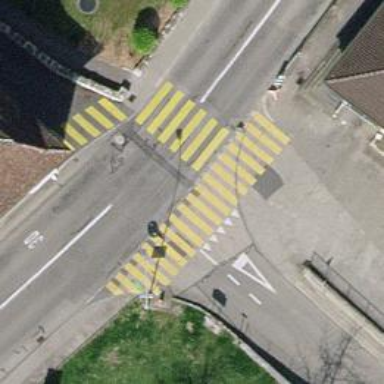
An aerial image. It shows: Marked road crossing.